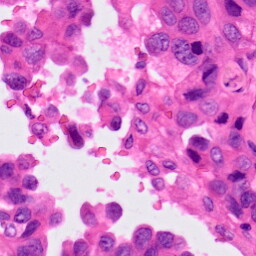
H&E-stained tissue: Lung